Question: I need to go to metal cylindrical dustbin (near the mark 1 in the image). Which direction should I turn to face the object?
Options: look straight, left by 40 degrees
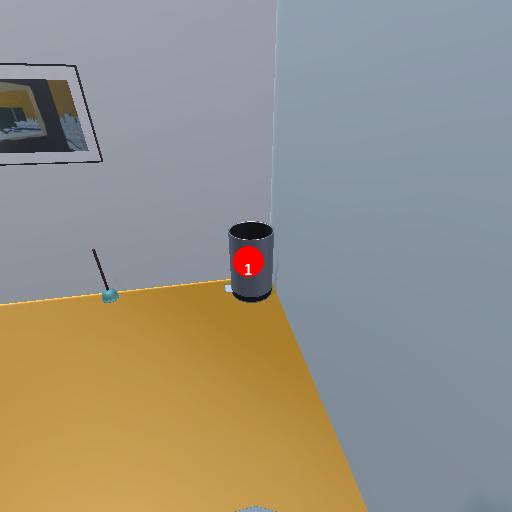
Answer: look straight